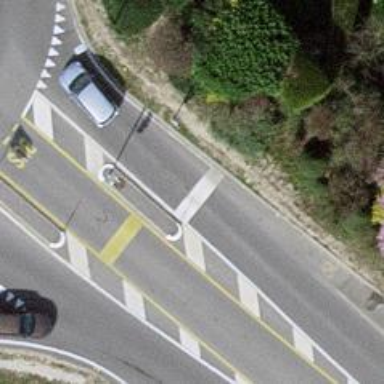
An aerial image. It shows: Road with traffic signals.